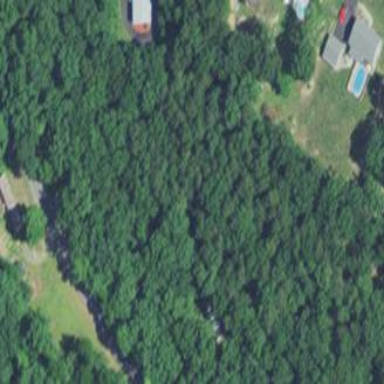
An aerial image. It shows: Serene woodland landscape.